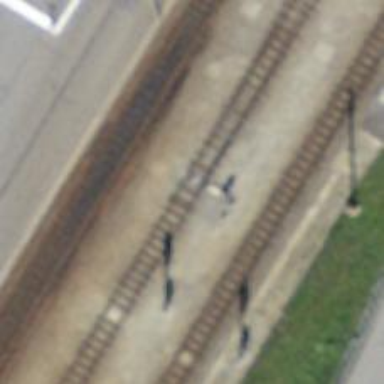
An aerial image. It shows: Railway switch.